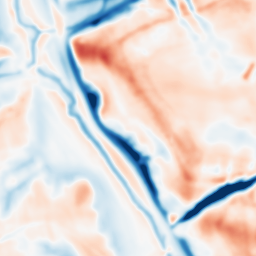
Category: multiscale
Decomposition family: dog_multiscale
Decomposition parameters: sigma_ratio: 1.4
n_scales: 5
base_sigma: 2
Upsampling method: lanczos
Upsampling parameters: scale: 4
Upsampling scale: 4